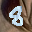
Label: 8